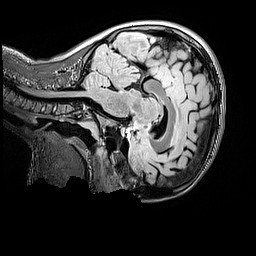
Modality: FLAIR
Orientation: sagittal
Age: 11
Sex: male
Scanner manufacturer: siemens
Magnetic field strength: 3 T
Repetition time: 5 s
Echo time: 0.388 s